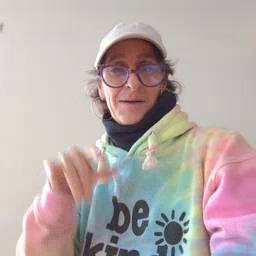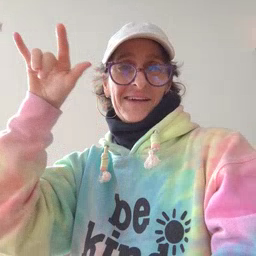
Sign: airplane